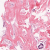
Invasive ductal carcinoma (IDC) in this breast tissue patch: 1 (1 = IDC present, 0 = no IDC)